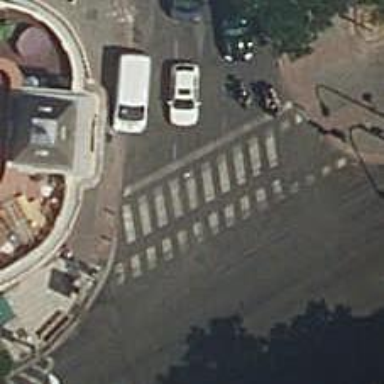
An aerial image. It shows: Traffic signals at road crossing.